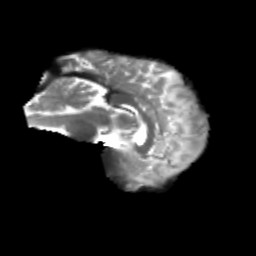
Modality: T2w
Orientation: sagittal
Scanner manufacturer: siemens
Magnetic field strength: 3 T
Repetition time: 4.16 s
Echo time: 0.0806 s